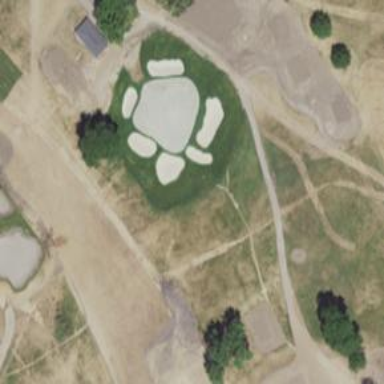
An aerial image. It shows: View of golf hole.